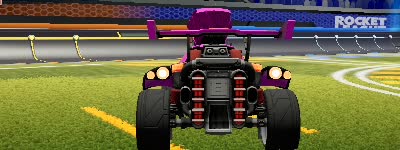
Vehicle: octane